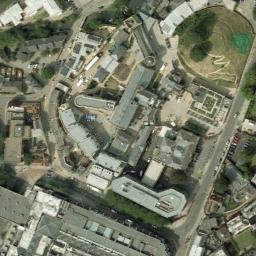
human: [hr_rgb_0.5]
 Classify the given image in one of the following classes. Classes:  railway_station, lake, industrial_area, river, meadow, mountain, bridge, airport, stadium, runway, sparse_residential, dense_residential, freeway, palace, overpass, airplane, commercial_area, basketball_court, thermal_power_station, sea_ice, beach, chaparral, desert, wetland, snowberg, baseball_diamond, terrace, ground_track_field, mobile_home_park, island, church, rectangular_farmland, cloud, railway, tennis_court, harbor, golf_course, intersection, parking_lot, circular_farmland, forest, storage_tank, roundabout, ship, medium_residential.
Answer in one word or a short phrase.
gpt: palace